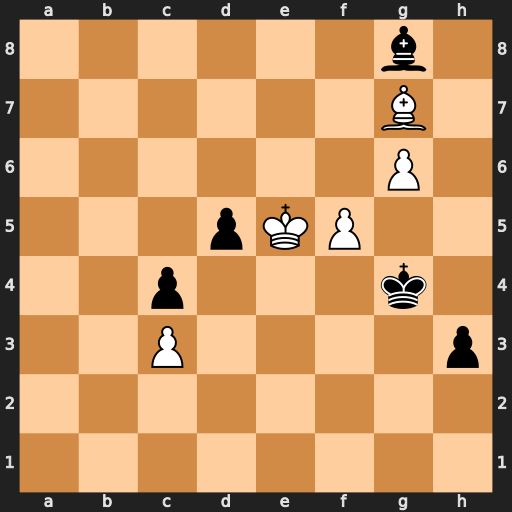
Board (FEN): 6b1/6B1/6P1/3pKP2/2p3k1/2P4p/8/8
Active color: w
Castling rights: -
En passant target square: -
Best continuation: f6 h2 f7 Bxf7 gxf7